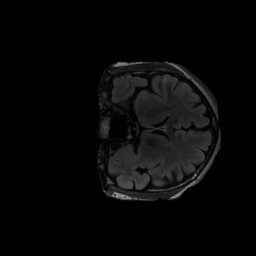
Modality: FLAIR
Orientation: coronal
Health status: ill
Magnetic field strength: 3 T